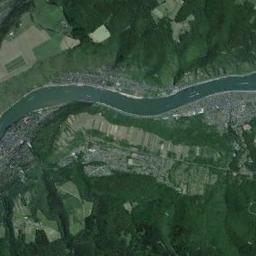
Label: river